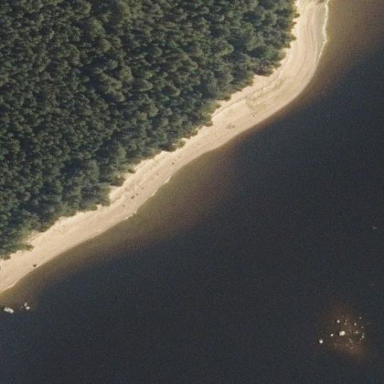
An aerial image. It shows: Sandy beach.